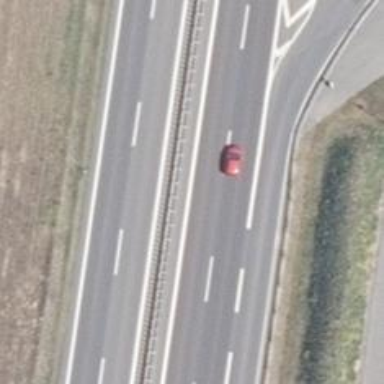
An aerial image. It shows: Asphalt motorway.